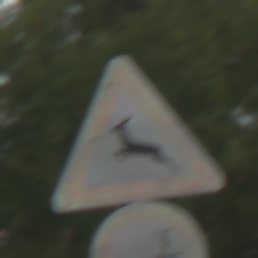
Verkehrszeichen: WildwechselRechts
Zusatzzeichen unten: VerbotUeberholenEinspurigeFahrzeuge
Umgebung: Outdoor, Suburban
Tageszeit: MorningAfternoon
Wetter: PartlyCloudy
Licht: Natural
Jahreszeit: NotSpecified
Kontrast: LowContrast